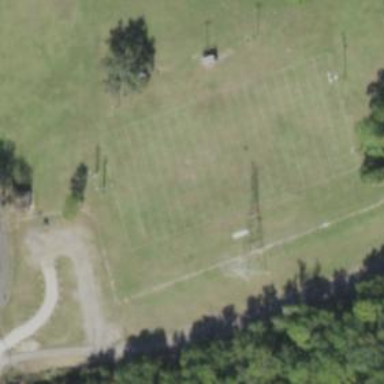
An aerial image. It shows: Pitch for leisure activities.